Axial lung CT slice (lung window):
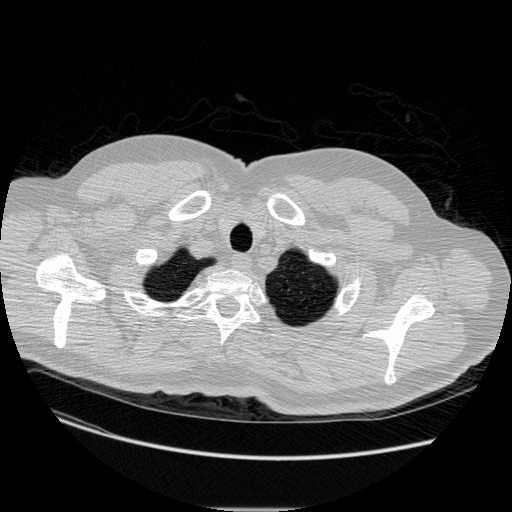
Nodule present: no